Question: Below I have a tokenizer that I am trying to turn into a shell program. I am just beginning so I know that the program isn't set up to take any shell commands but I am having problems with just printing out the current working directory. I will show my code below:
'''
#include <ctype.h>
#include <stdio.h>
#include <stdlib.h>
#include <unistd.h>
#include <errno.h>
int main()
{
pid_t pid;
char cwd[1000];
if (getcwd, sizeof(cwd) != NULL)
{
fprintf(stdout, "Current working dir: %s
");
return 0;
}
printf("Please enter a string
");
int ch = fgetc(stdin);
while (ch != EOF)
{
pid = fork();
if (pid == 0)
{
printf("Child Working");
}
else
printf("Child not working");
while (isspace(ch))
{
// If only 1 line of input allowed, then add
if (ch == '
') return 0;;
ch = fgetc(stdin);
}
if (ch != EOF)
{
do
{
fputc(ch, stdout);
ch = fgetc(stdin);
}
while (ch != EOF && !isspace(ch));
fputc('
', stdout);
}
}
return 0;
}
'''
The output I am getting so far is in a screen capture below:

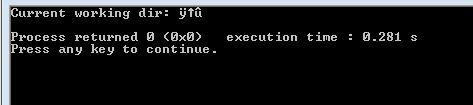
Answer: change
'''
if (getcwd, sizeof(cwd) != NULL)
'''
to:
'''
if (getcwd(cwd, sizeof(cwd)) != NULL)
'''
and
'''
fprintf(stdout, "Current working dir: %s
");
'''
to:
'''
printf("Current working dir: %s
", cwd);
'''